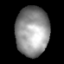
Tissue: lung
Cell type: T cells
Senescence score: 0.1932
Nuclear area (px): 1610
Mean DAPI intensity: 146.022